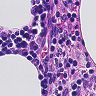
Metastatic tissue present: no